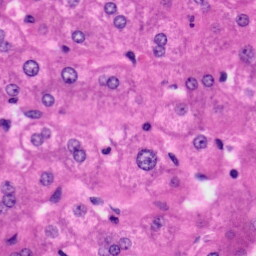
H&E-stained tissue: Liver